六年级 · 解析几何
 下面的图象表示一个水龙头打开后的时间和出水量之间的关系.

(1) 看图填表:

|  时间/秒  |  40  |      |
| :-------: | :--: | :--: |
| 出水量/升 |      |  9   |

（2）这个水龙头打开的时间与出水量成（）比例关系.
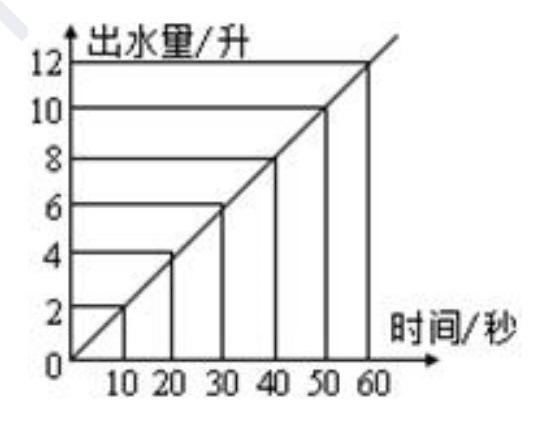
答案: (1) $8 \quad 45$ (2)正